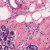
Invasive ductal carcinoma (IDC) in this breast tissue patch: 0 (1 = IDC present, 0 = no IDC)